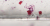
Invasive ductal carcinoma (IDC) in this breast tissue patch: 0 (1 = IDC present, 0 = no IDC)